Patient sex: F
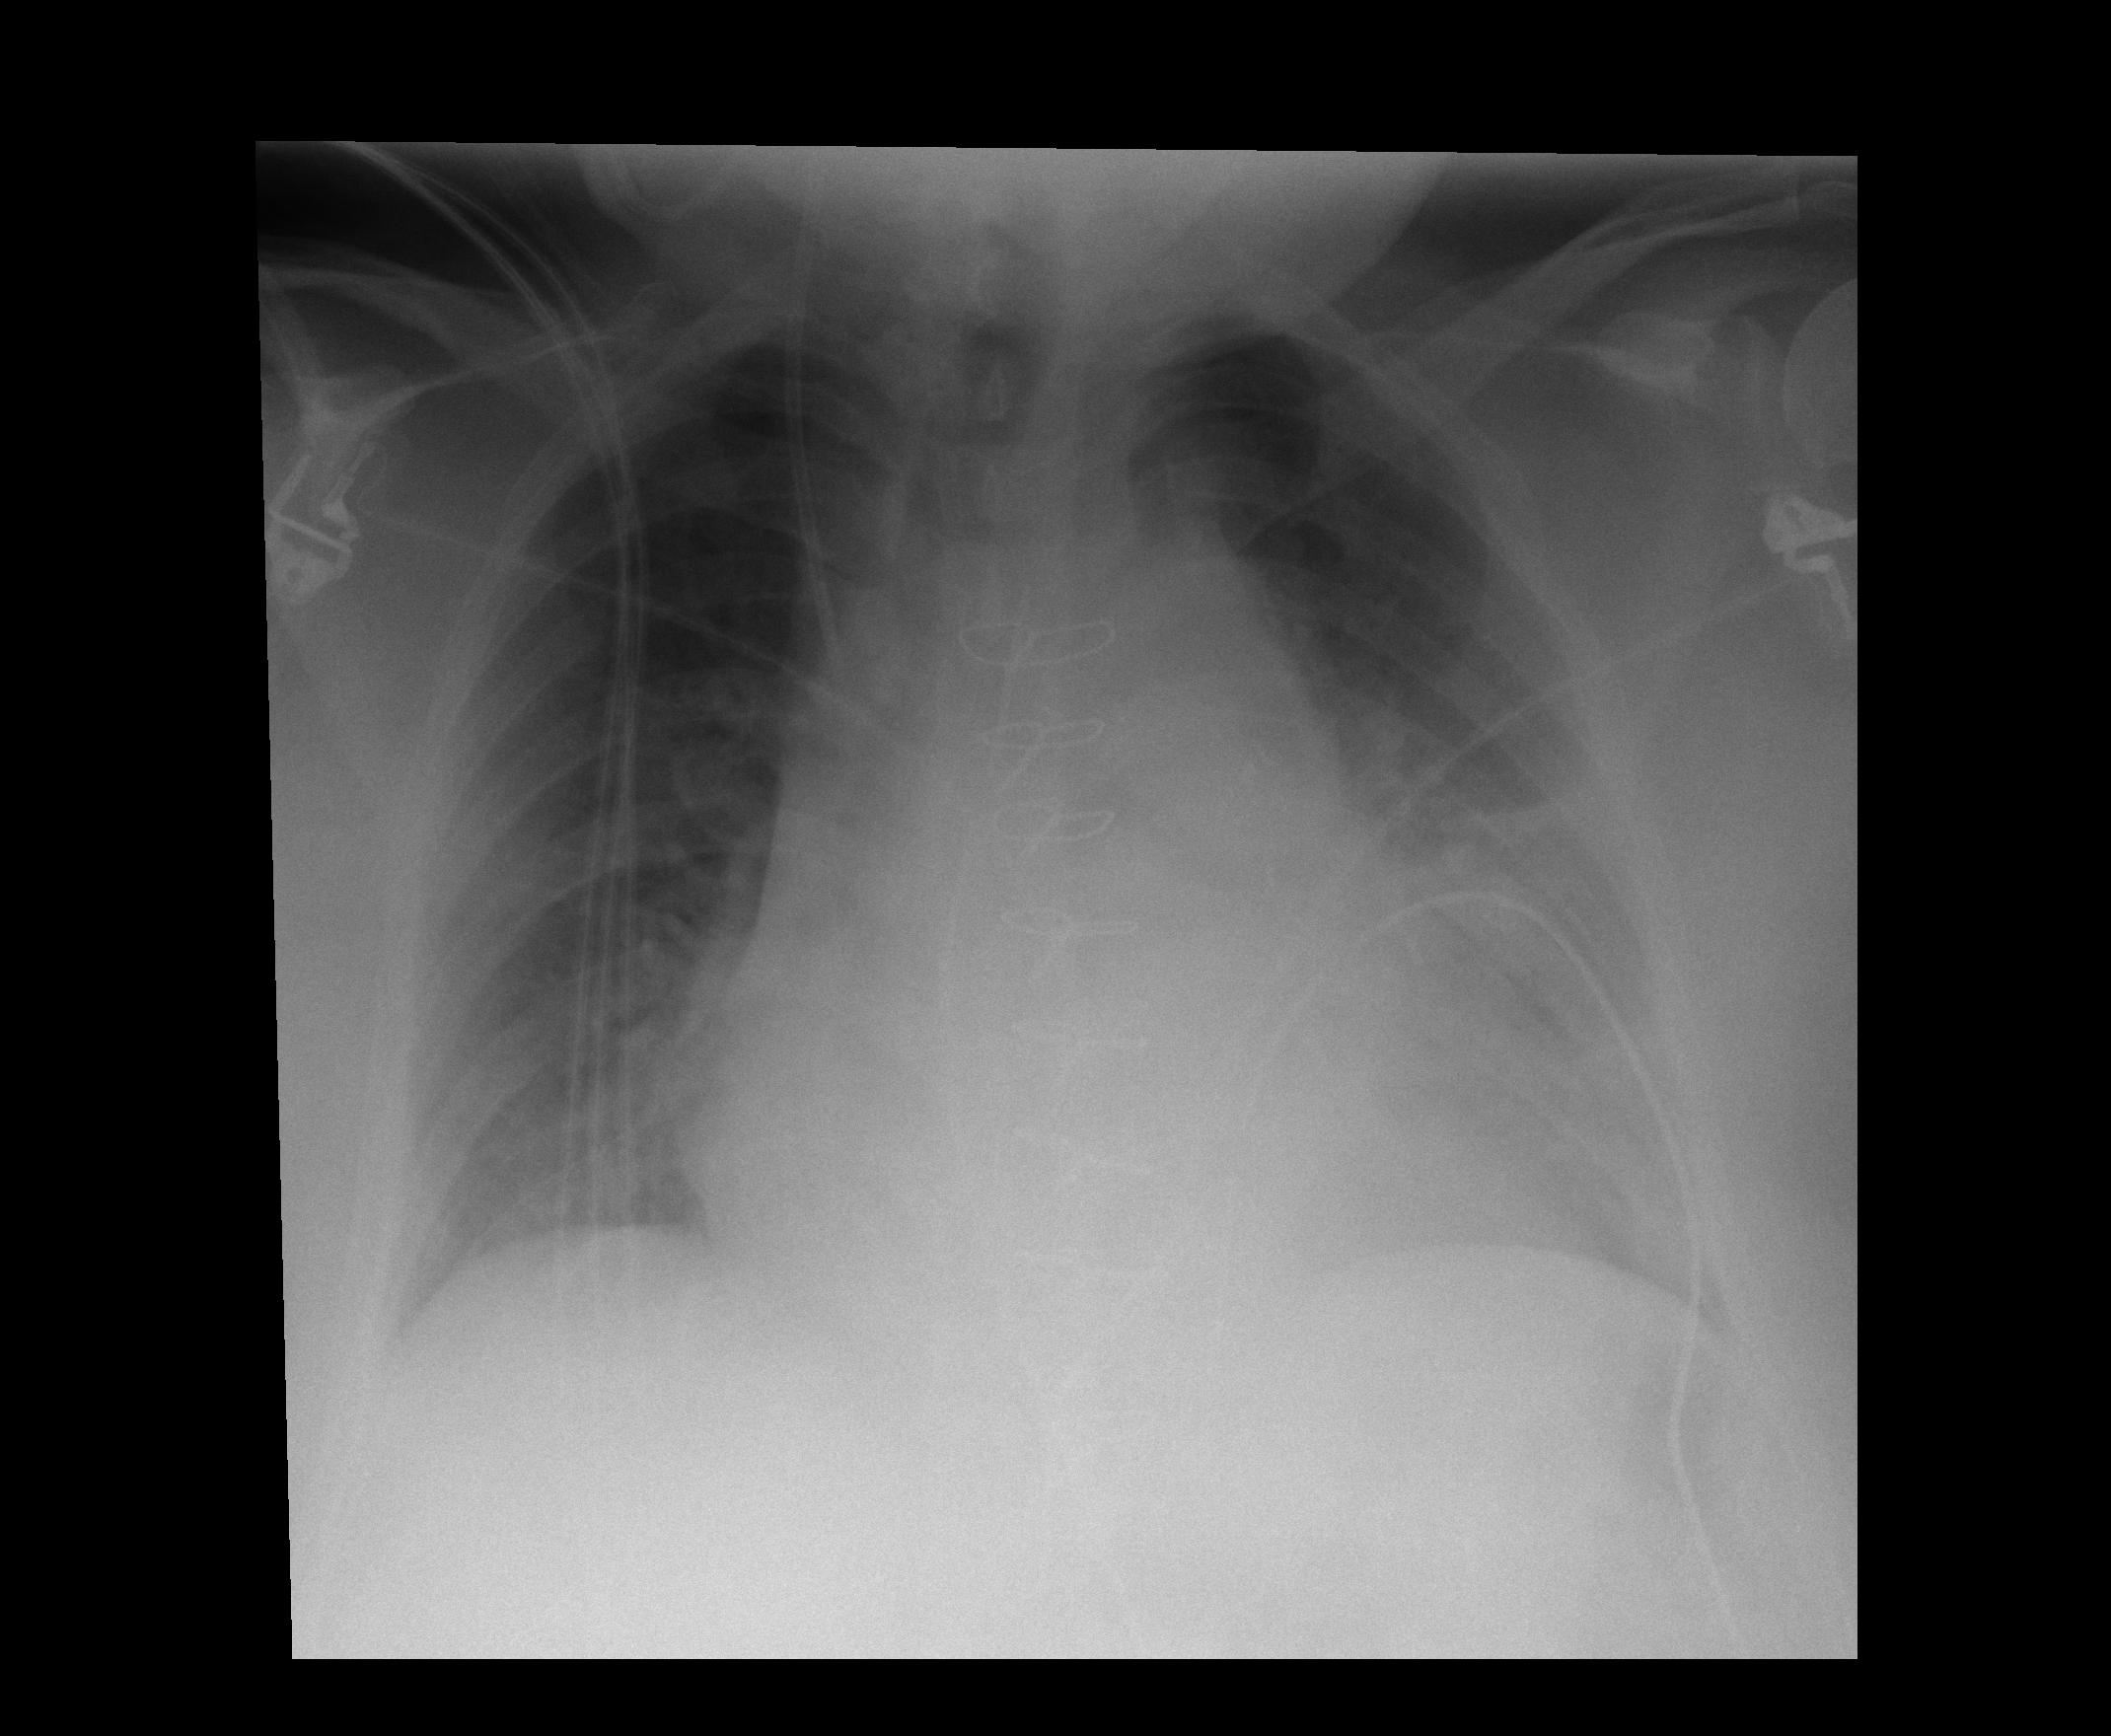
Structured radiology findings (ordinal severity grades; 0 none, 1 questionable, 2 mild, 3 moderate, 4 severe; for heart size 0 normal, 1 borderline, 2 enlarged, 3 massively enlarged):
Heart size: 2
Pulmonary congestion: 1
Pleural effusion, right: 0
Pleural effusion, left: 2
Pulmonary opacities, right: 0
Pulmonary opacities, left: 1
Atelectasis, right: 0
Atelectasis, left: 3